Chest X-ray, PA view. Patient: 44 years old, sex M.
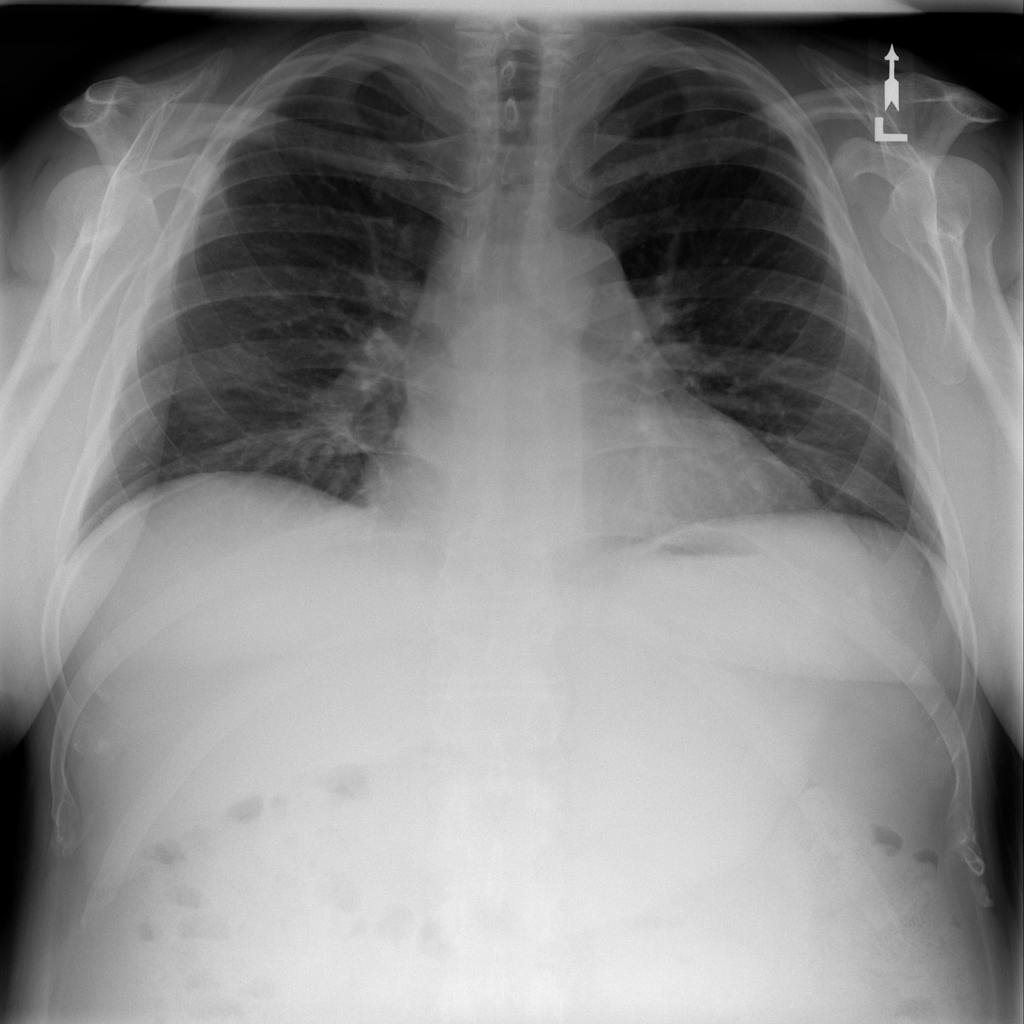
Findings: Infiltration